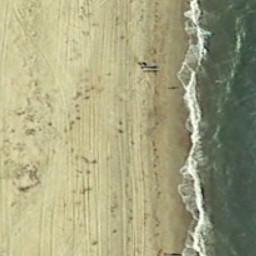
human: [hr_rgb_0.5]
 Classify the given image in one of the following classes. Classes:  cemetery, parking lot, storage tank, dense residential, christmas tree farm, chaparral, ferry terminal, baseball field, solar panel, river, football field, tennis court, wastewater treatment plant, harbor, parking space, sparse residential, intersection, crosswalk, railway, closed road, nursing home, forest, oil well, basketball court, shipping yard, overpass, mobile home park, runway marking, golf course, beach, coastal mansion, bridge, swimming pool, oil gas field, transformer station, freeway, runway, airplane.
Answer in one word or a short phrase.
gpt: beach